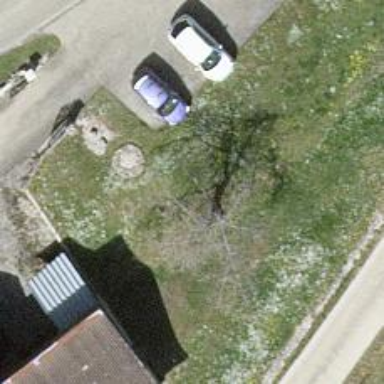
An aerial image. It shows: Beautiful tree in nature.